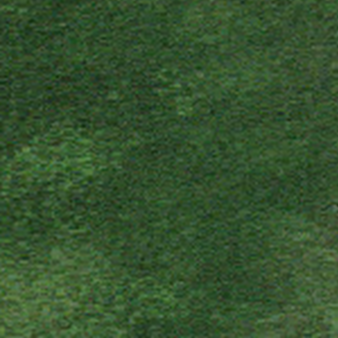
Label: other